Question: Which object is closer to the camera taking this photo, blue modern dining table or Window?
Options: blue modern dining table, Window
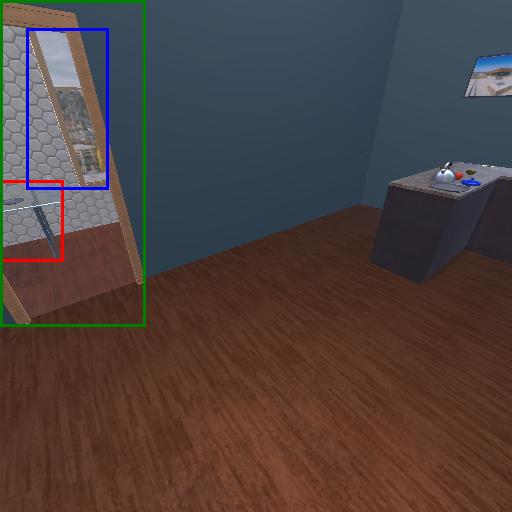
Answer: blue modern dining table